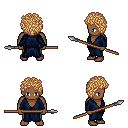
a pixel art fantasy rpg character, male body template, human, dark skin, blue robe, teal pants, light blonde curly afro hairstyle, spear, four views (front, back, left, right), 2x2 character sprite sheet, small pixel art, hard edges, no anti-aliasing